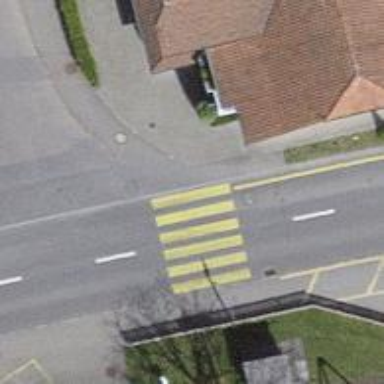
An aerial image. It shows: Uncontrolled zebra crossing on the road.